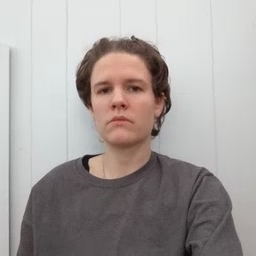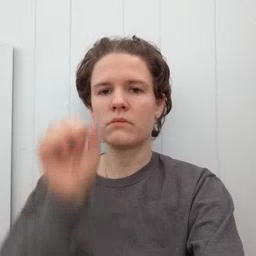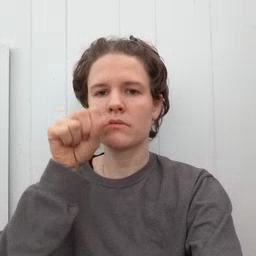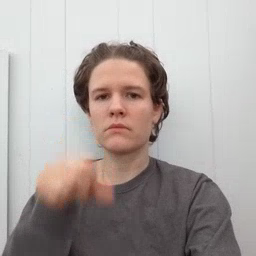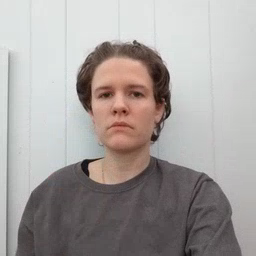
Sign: carrot